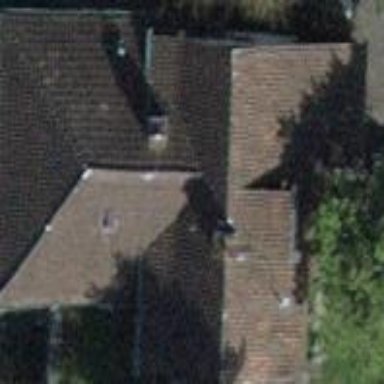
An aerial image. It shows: Building with hipped roof.